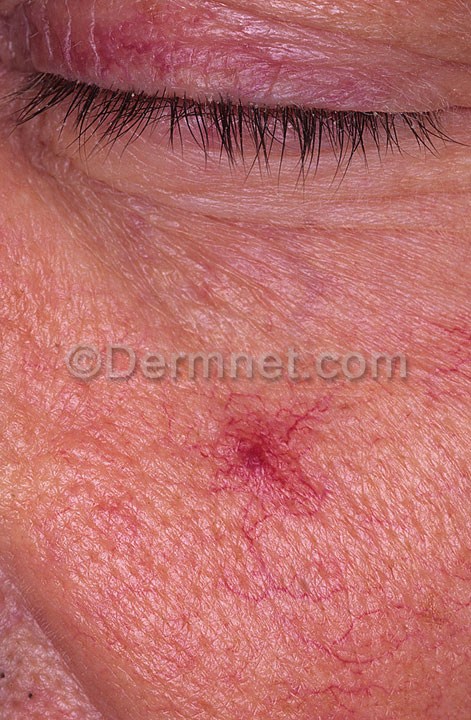
Disease: Vascular Tumors